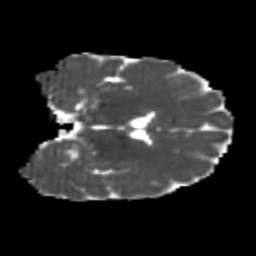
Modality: MD
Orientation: coronal
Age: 23
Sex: male
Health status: healthy
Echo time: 0.074 s